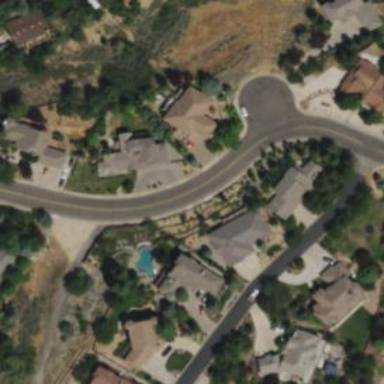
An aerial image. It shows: Residential road with asphalt surface and separate sidewalk.